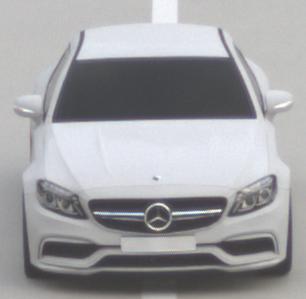
Make: Mercedes-Benz
Model: C 43 AMG
Detailed model: C-Class (205) AMG Limousine
Model produced from: 2016/10
Model produced until: 2018/04
Doors: 4
Color: white
Road condition: dry road
Daytime: sunrise or sunset
Contrast: low contrast